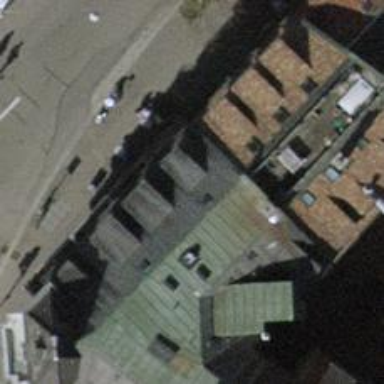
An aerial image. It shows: Restaurant.